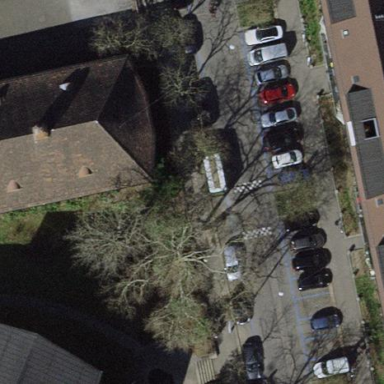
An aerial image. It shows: Parking lane designated for parking.